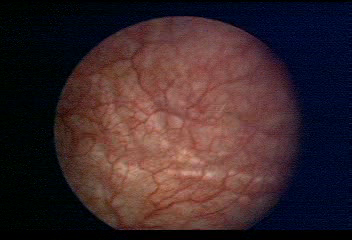
Modality: WLC
Class: Normal mucosa
Bladder cancer association: No